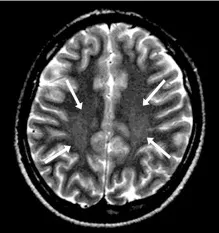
Neuroimaging and electroencephalography of the patient. (D) MR image at age 14 years and 1 month, which demonstrated vague high signal areas (arrows) in the bilateral deep parietal white matter.
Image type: radiology (mri)